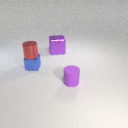
small blue metal cube below small red metal cylinder